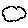
Label: cloud